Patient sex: M
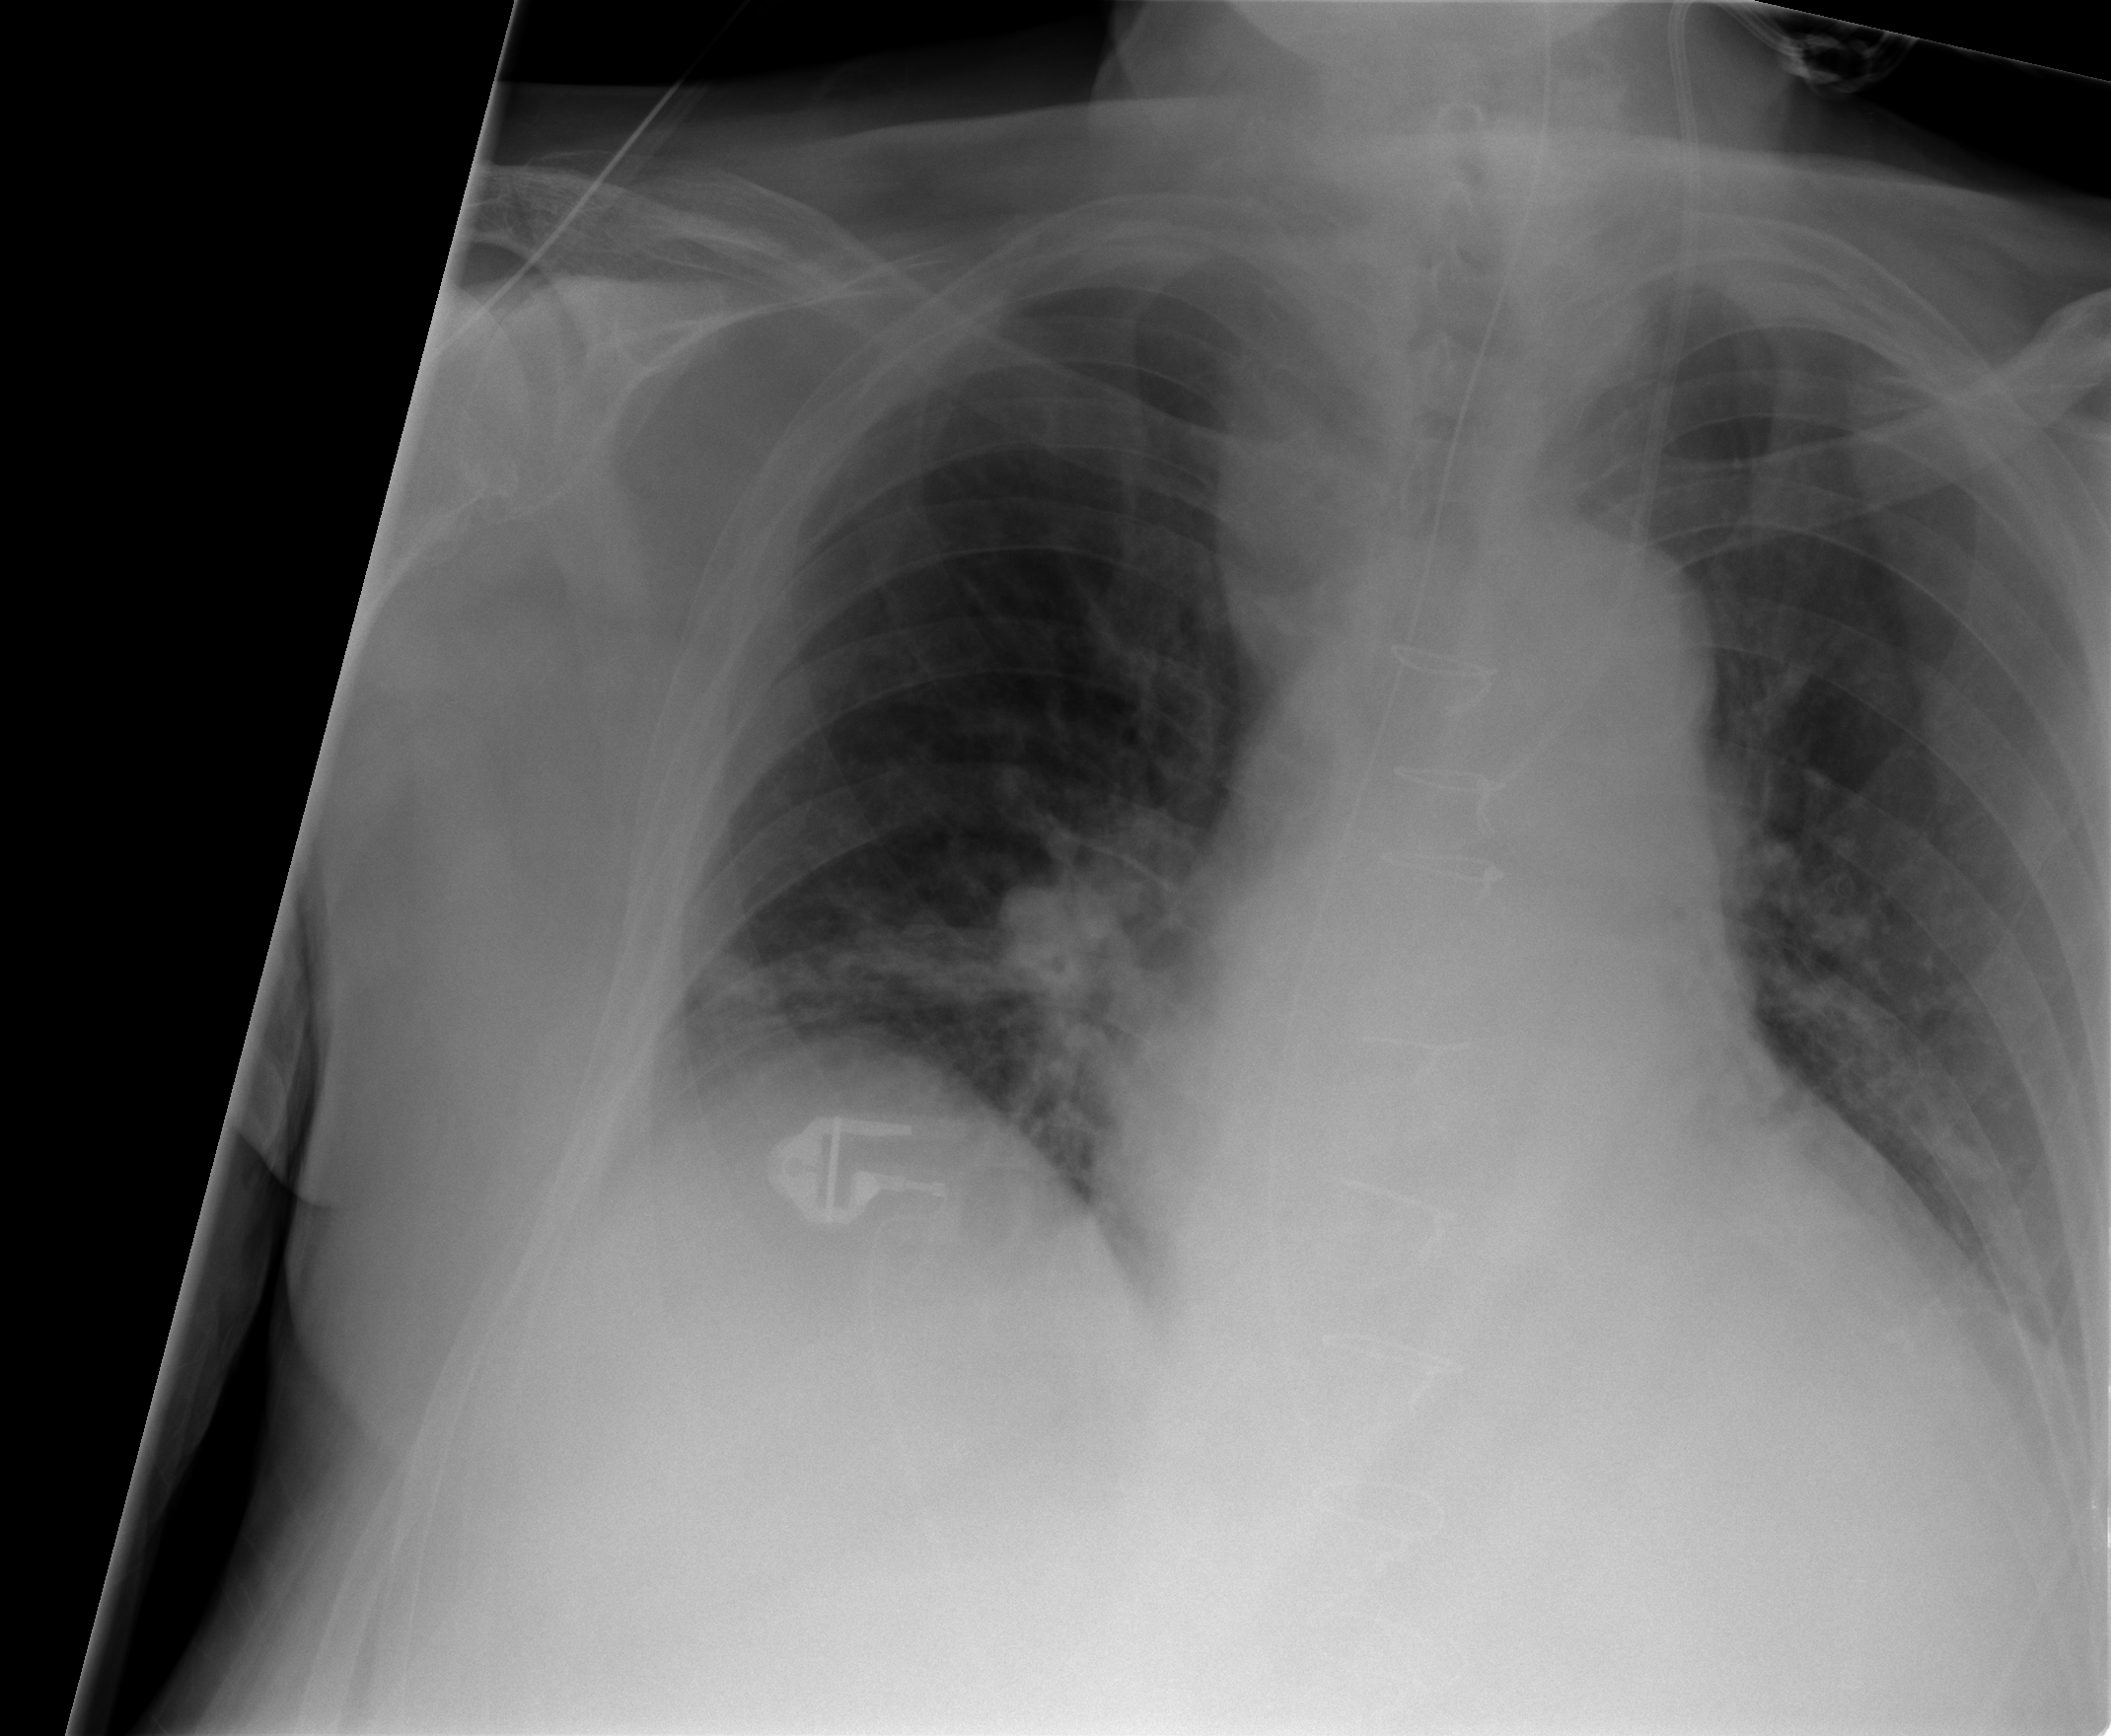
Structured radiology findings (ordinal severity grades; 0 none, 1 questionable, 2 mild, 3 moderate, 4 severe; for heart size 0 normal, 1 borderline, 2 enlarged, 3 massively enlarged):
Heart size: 2
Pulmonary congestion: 1
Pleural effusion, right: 1
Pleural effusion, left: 1
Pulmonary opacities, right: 2
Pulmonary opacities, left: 1
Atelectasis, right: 2
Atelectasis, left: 2